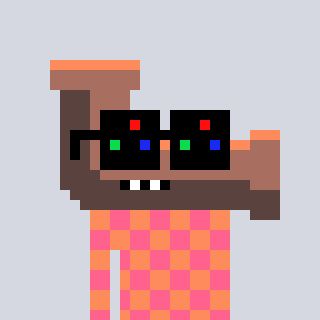
a pixel art character with square black sunglasses, a pipe-shaped head and a peachy-colored body on a cool background